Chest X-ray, AP view. Patient: 57 years old, sex M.
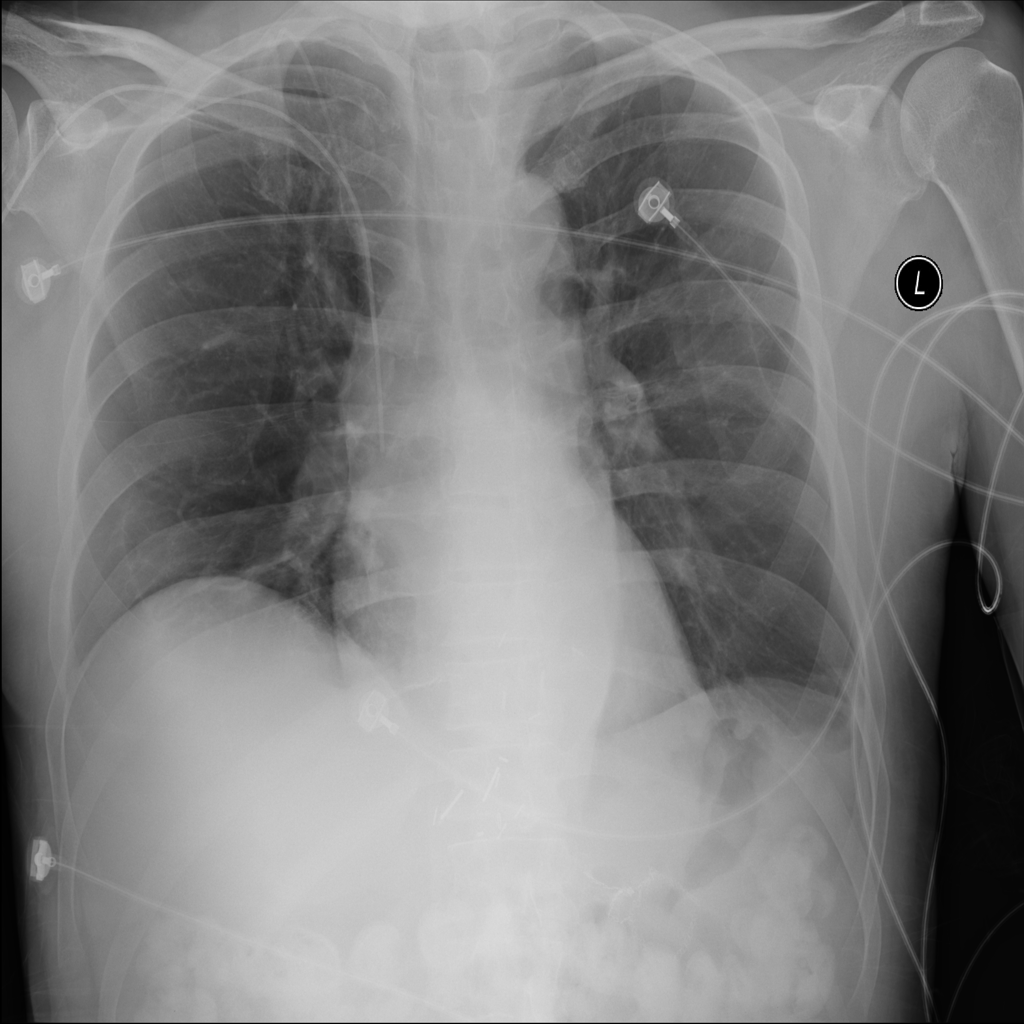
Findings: No Finding